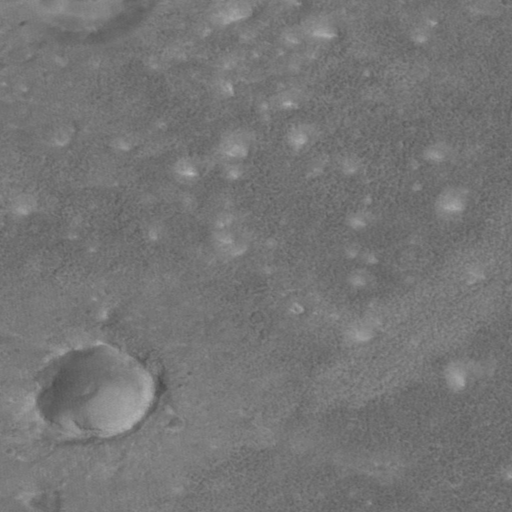
Objects detected: cone